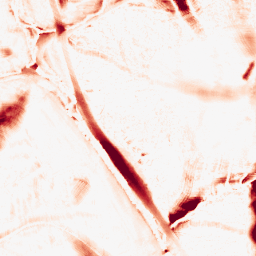
Category: morphological
Decomposition family: morphological_ellipse
Decomposition parameters: operation: opening
width: 30
height: 50
Upsampling method: sinc_hamming
Upsampling parameters: scale: 8
kernel_size: 16
Upsampling scale: 8